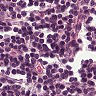
Metastatic tissue present: no